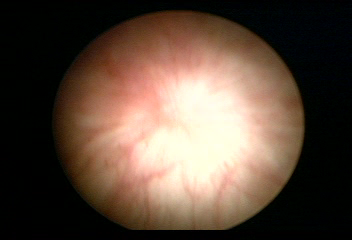
Modality: WLC
Class: Normal mucosa
Bladder cancer association: No